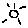
Label: sun